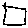
Label: square